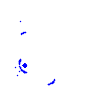
Particle: pion